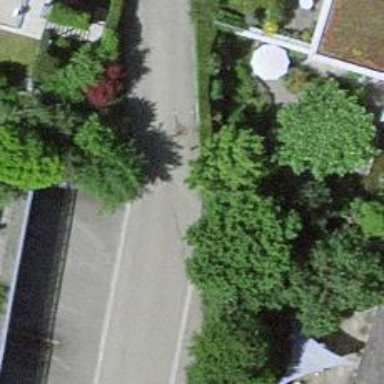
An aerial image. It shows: Swing gate.